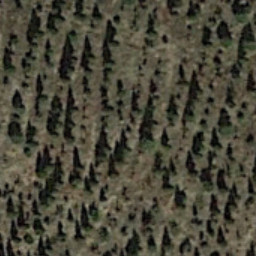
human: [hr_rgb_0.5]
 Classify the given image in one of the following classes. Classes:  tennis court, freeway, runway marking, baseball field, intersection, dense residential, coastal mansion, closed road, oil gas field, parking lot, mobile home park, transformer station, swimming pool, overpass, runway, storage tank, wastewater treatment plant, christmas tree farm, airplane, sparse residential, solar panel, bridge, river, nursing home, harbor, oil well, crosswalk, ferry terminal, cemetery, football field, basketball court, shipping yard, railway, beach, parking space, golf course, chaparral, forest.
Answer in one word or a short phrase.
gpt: christmas tree farm